Question: I have a set of lines. One line is defined by two Points. A Point has (x,y) coordinates.
Some lines are only connected with others in one Point. The set of lines defines a map. You can see an example in the Image below. Now let's assume I want to go from one Point on any line Segment (not just the endpoints of a line) to another Point on another line.
Background: While moving from one Point to another I want to paint a line along the way, so in the end, only the traveled paths will be painted. Think of it as a heatmap for paths. What algorithm would I use? Are there any libraries I can use?

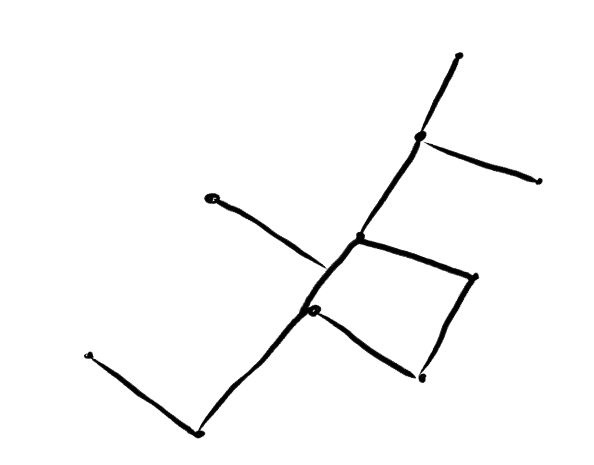
Answer: Representing a graph as set of lines with x-y cooridinates is not suitable for path finding algorithms so you should build proper graph from your set of line segments.
I think you could use these formulas:
<URL>
http://en.wikipedia.org/wiki/Line-line_intersection
for determining for each line segment it's adjacent line segments. Eeach intersection of two lines should be converted to four or three lines, so that they were connected only by ending points.
After building a graph where each node represents a line and each edge represents connections between lines you can use Dijkstra algorithm for finding shortest path between any pair of nodes (lines):
<URL>